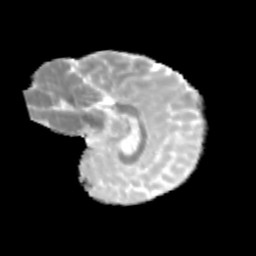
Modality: MD
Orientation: sagittal
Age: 11
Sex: male
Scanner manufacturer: siemens
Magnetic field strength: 3 T
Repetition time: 3.8 s
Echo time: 0.07 s